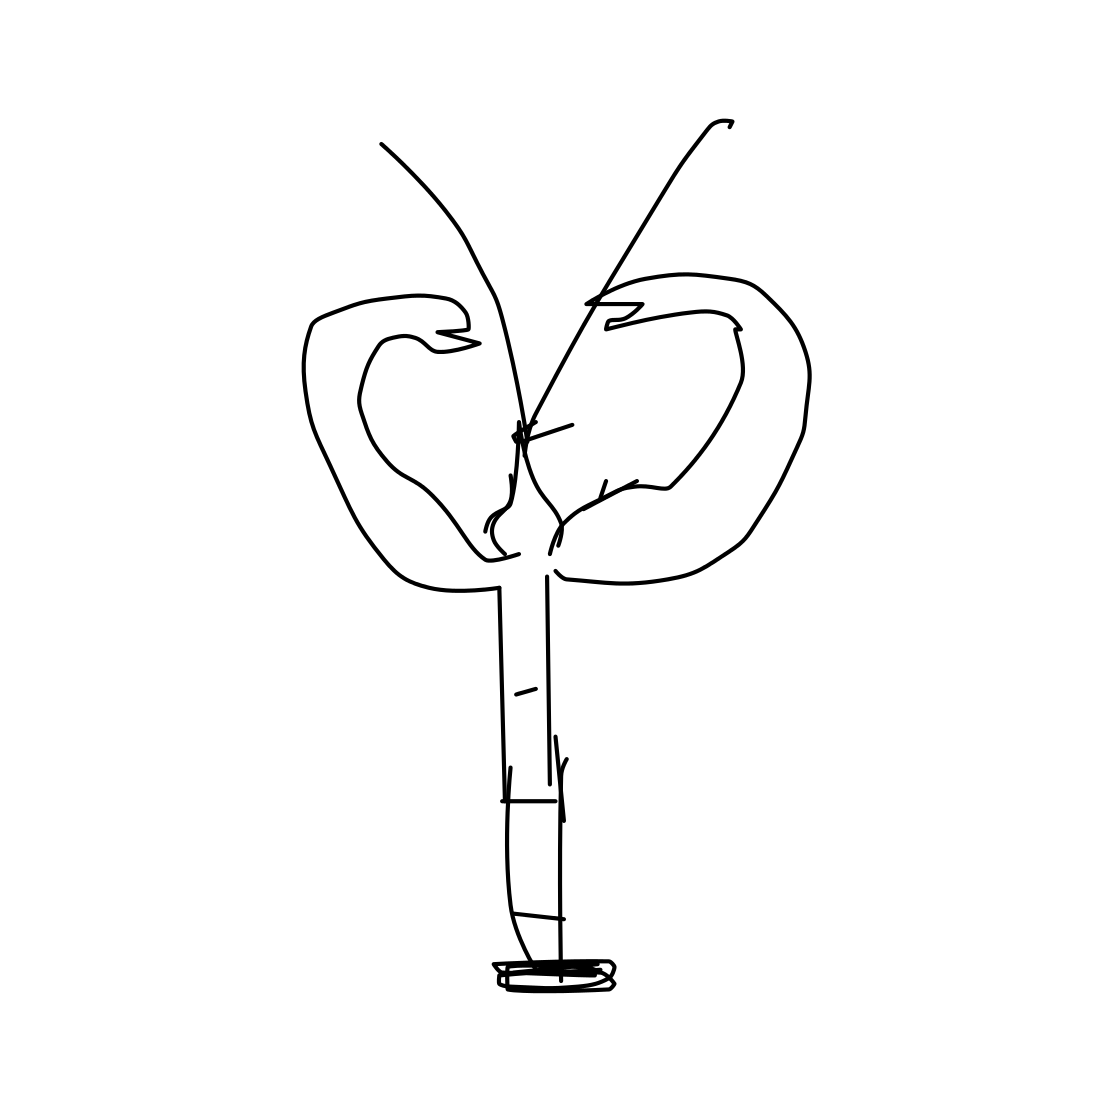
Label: lobster